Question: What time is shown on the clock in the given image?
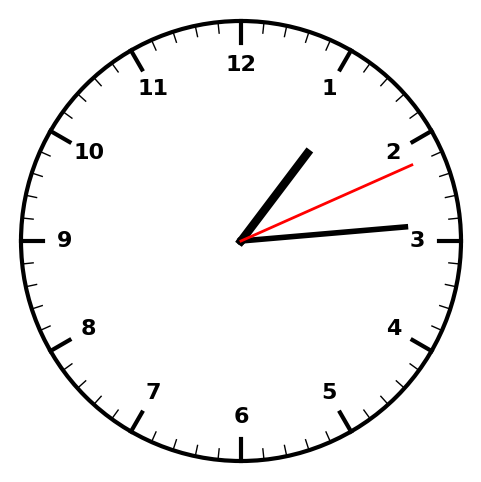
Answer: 01:14:11